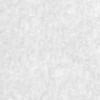
Label: no_change